Interaction volume radius: 5 \u00c5
Interaction volume height: 30 \u00c5
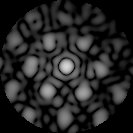
Disorder parameter: 0.4715